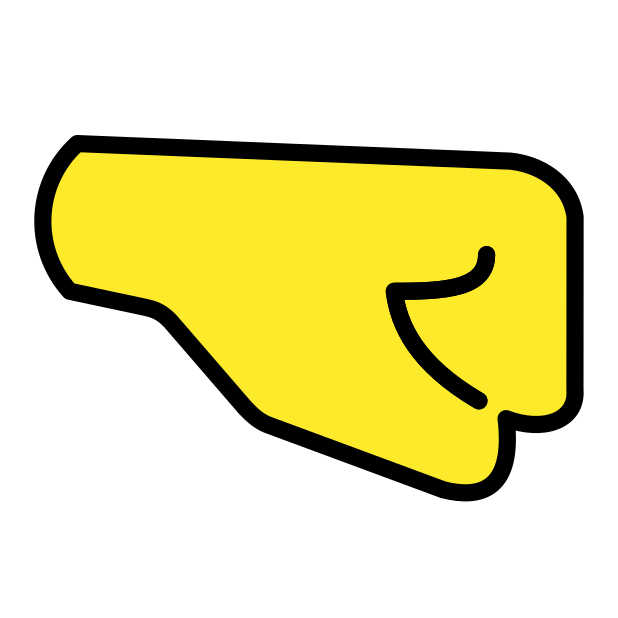
right-facing fist